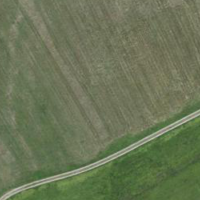
EUNIS habitat code: 23
Species observed at this site:
Platanthera bifolia
Schoenus nigricans
Briza media
Molinia caerulea
Ononis spinosa